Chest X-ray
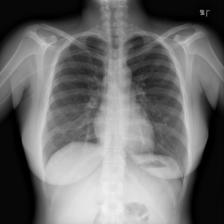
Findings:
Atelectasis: negative
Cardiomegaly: negative
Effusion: negative
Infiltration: positive
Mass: negative
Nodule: negative
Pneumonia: negative
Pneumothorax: negative
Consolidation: negative
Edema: negative
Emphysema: negative
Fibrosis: negative
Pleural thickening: negative
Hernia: negative